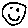
Label: smiley face